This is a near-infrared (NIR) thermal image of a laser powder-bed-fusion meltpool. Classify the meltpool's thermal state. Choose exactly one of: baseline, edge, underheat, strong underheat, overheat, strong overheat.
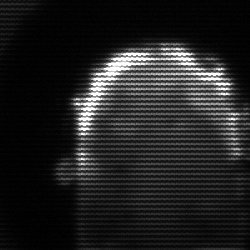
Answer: baseline